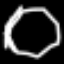
Label: octagon